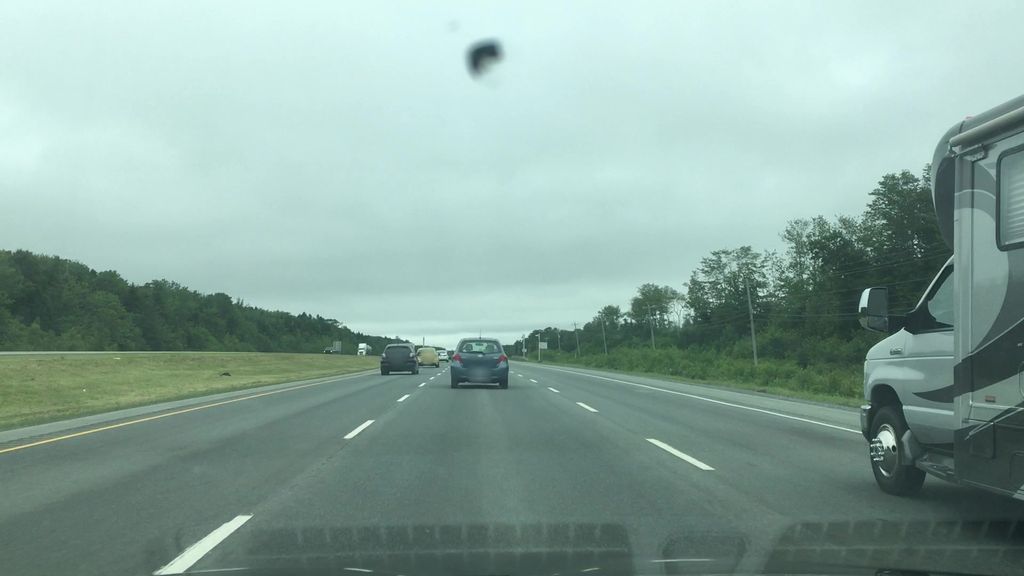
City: halifax